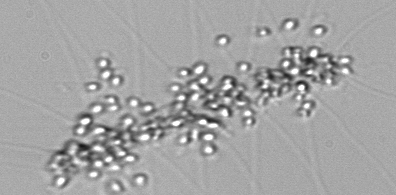
Label: Chaetoceros_didymus_TAG_external_flagellate